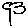
Label: flower